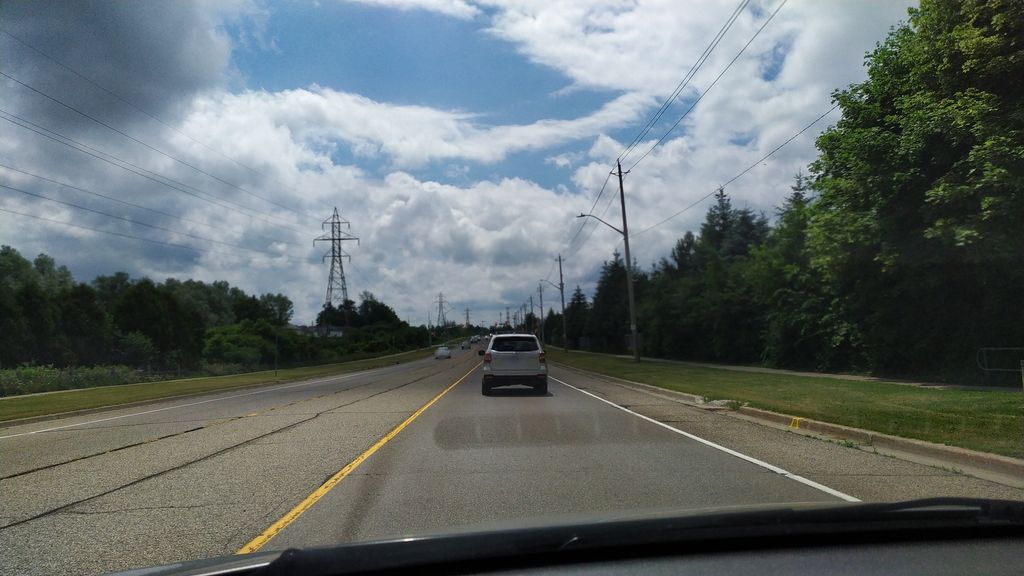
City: kitchener-waterloo